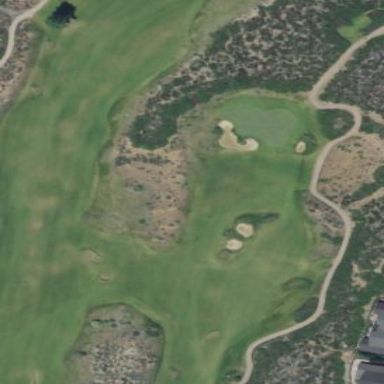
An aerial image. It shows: Golf fairway in the image.